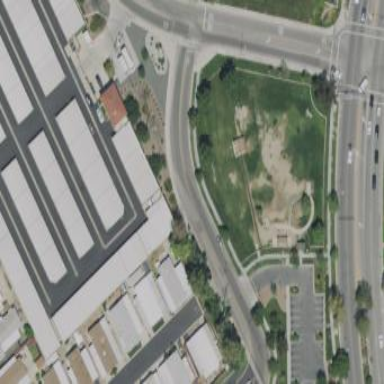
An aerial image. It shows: Dog park with grass surface.